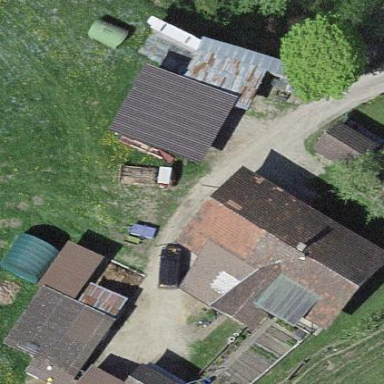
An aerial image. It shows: Farm building.